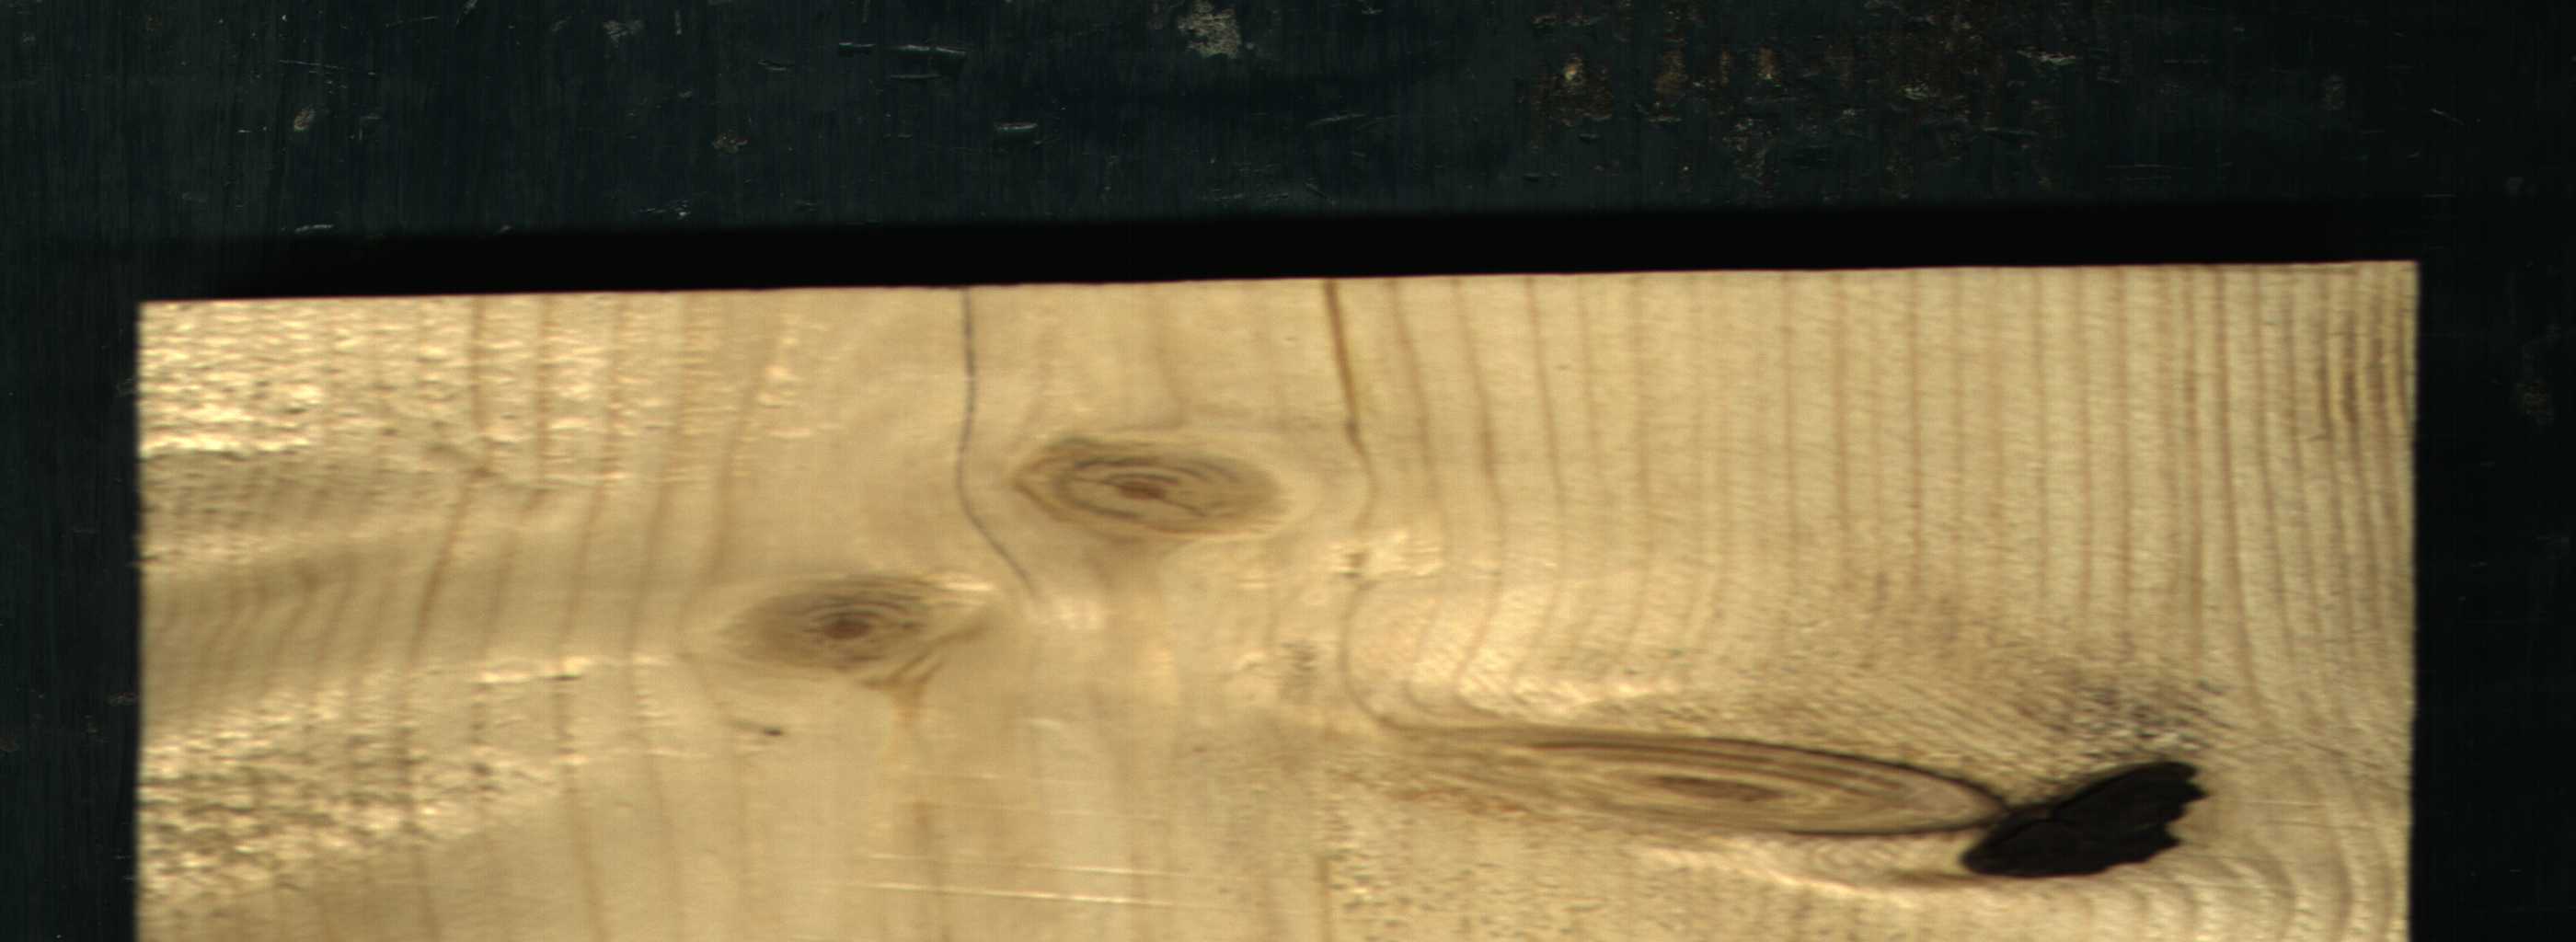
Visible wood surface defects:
Crack
Dead_Knot
Live_Knot
Live_Knot
Live_Knot